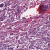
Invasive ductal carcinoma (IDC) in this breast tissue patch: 1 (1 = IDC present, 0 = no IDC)